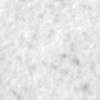
Label: no_change